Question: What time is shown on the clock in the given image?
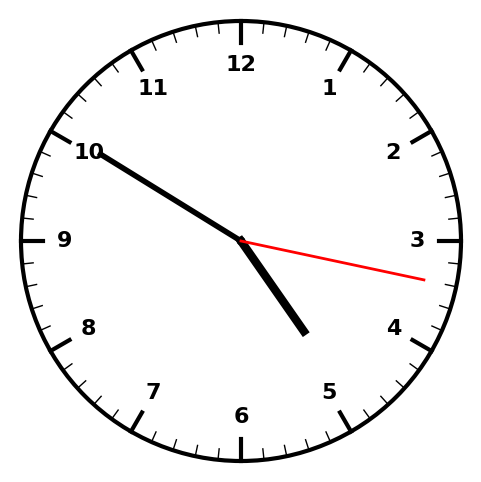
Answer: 04:50:17